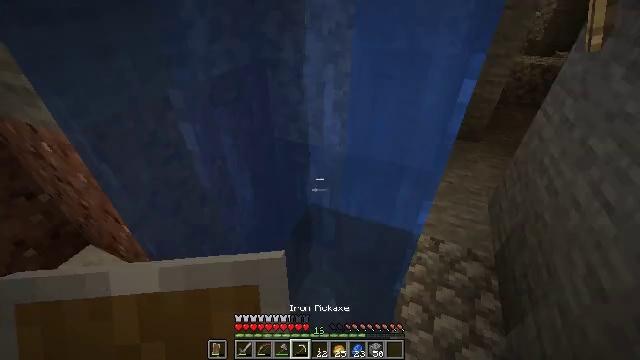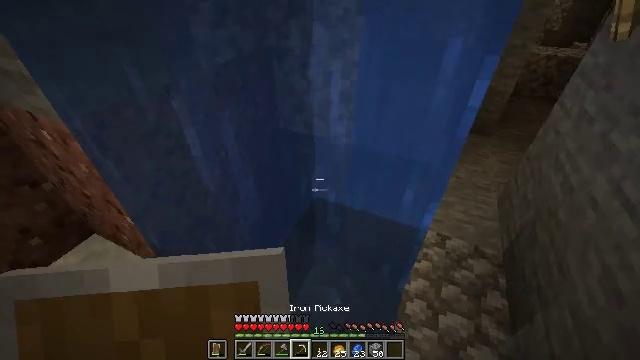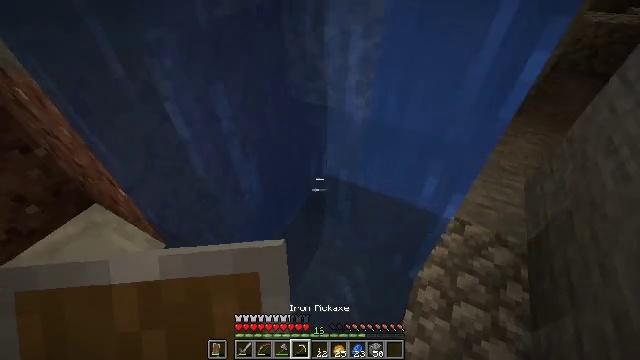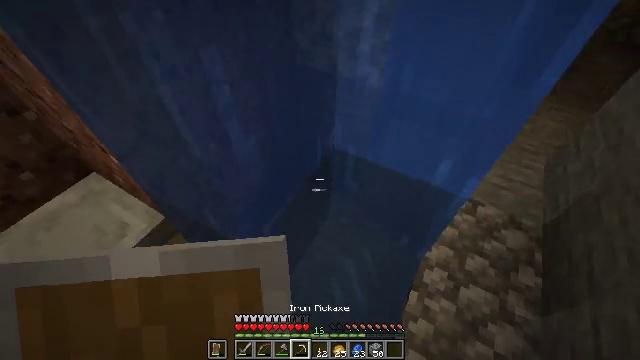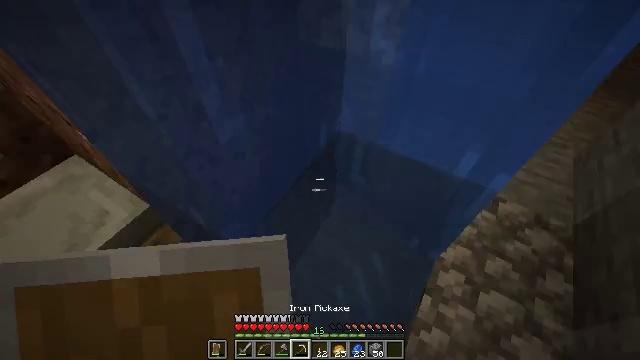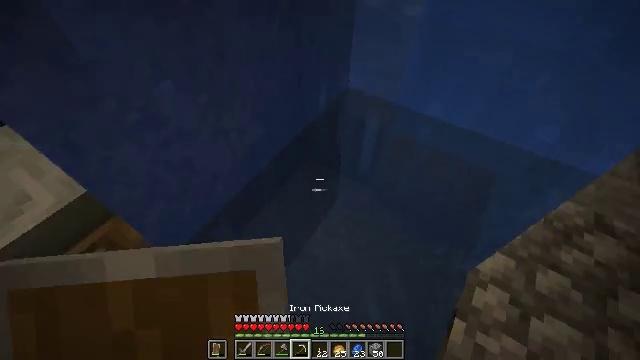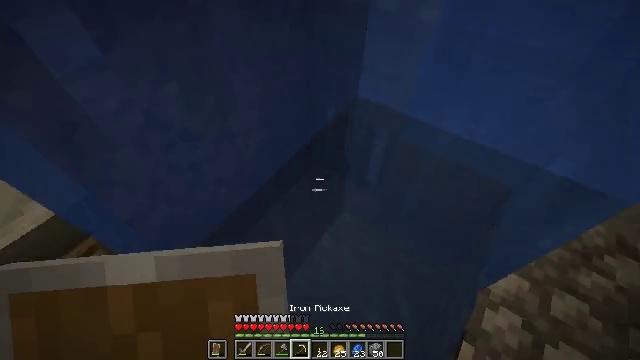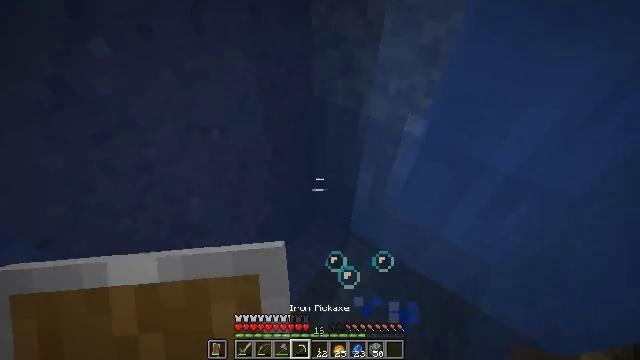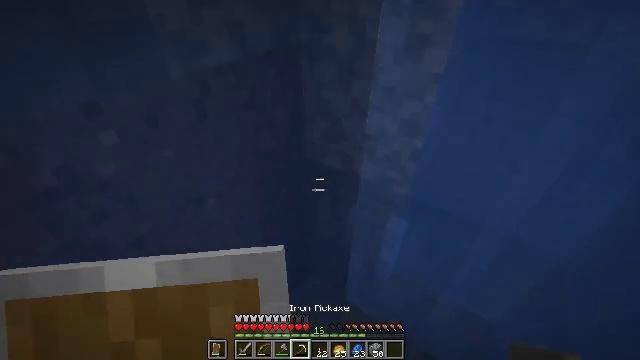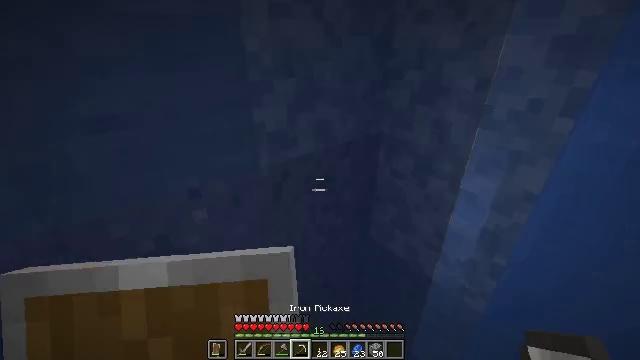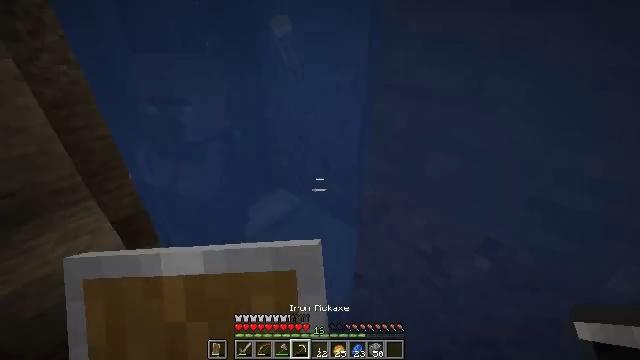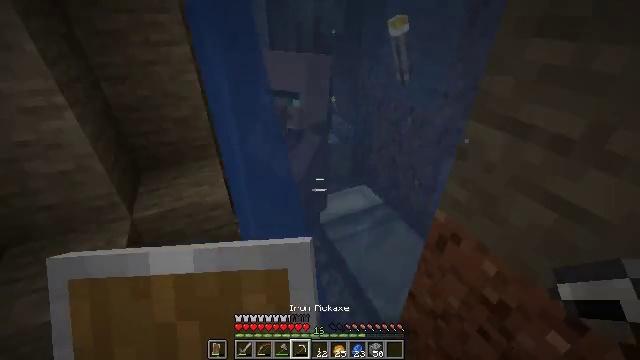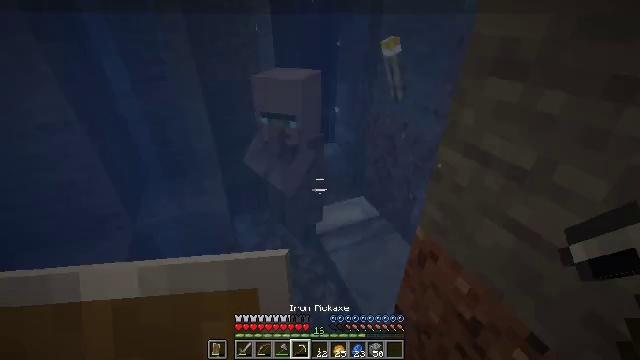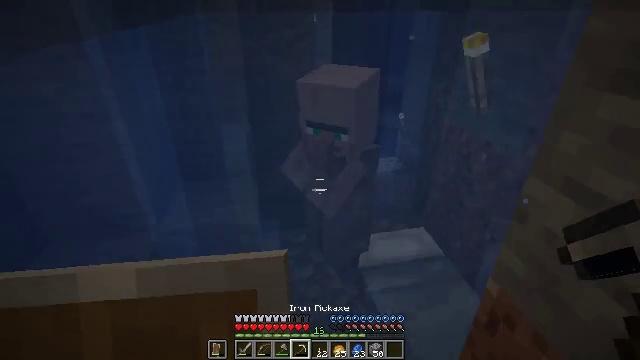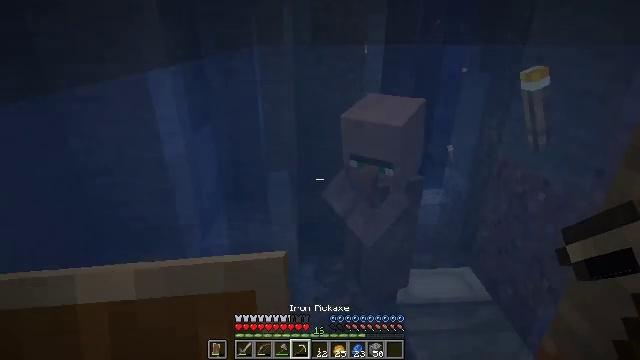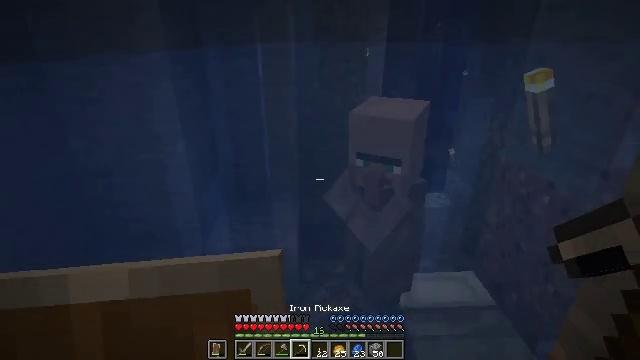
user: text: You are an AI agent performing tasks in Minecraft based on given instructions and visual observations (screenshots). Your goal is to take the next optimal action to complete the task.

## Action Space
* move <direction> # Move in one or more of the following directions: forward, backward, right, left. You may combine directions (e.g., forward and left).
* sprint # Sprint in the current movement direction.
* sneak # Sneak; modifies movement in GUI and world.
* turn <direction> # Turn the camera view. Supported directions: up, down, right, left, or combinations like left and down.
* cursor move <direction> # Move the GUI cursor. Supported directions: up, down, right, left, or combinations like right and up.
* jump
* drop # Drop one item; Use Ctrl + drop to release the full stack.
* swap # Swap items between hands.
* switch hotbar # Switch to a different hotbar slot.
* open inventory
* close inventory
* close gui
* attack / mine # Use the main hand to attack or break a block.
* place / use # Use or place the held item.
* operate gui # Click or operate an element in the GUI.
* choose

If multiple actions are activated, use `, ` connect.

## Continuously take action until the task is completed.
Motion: motion action
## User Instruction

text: Drop a baked potato.
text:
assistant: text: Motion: move forward, turn left and down
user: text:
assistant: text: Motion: move forward, turn left and down
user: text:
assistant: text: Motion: move forward, turn left and down
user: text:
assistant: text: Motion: move forward, turn left and down
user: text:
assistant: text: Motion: move forward, turn left, jump
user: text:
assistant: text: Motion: move forward, turn left, jump
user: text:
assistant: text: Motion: move forward, turn up, jump
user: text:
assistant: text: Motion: move forward, turn right and up
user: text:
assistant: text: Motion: move forward, turn left and up
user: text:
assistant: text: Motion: move forward, turn left and down
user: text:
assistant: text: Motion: turn left and down
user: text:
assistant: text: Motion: move forward and move left, turn left and up
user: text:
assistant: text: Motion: move forward and move left, turn left and up
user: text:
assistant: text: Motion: move forward and move left, turn left and up
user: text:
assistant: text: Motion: move forward and move left
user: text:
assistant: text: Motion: move forward and move left
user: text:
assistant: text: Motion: move forward and move left
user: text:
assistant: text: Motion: move forward and move left
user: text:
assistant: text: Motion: move forward and move left
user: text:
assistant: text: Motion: move forward and move left
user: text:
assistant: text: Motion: move forward and move left, turn right
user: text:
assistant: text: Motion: move forward and move left
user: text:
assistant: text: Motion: move forward and move left, turn right and up
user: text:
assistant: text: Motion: move forward and move left
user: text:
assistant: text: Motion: move forward and move left
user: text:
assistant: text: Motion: move forward and move left, turn right
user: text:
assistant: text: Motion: move forward and move left
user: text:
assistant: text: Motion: move forward and move left, turn right
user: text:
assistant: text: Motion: move forward and move left, turn right
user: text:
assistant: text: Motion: move forward and move left, turn right